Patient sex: F
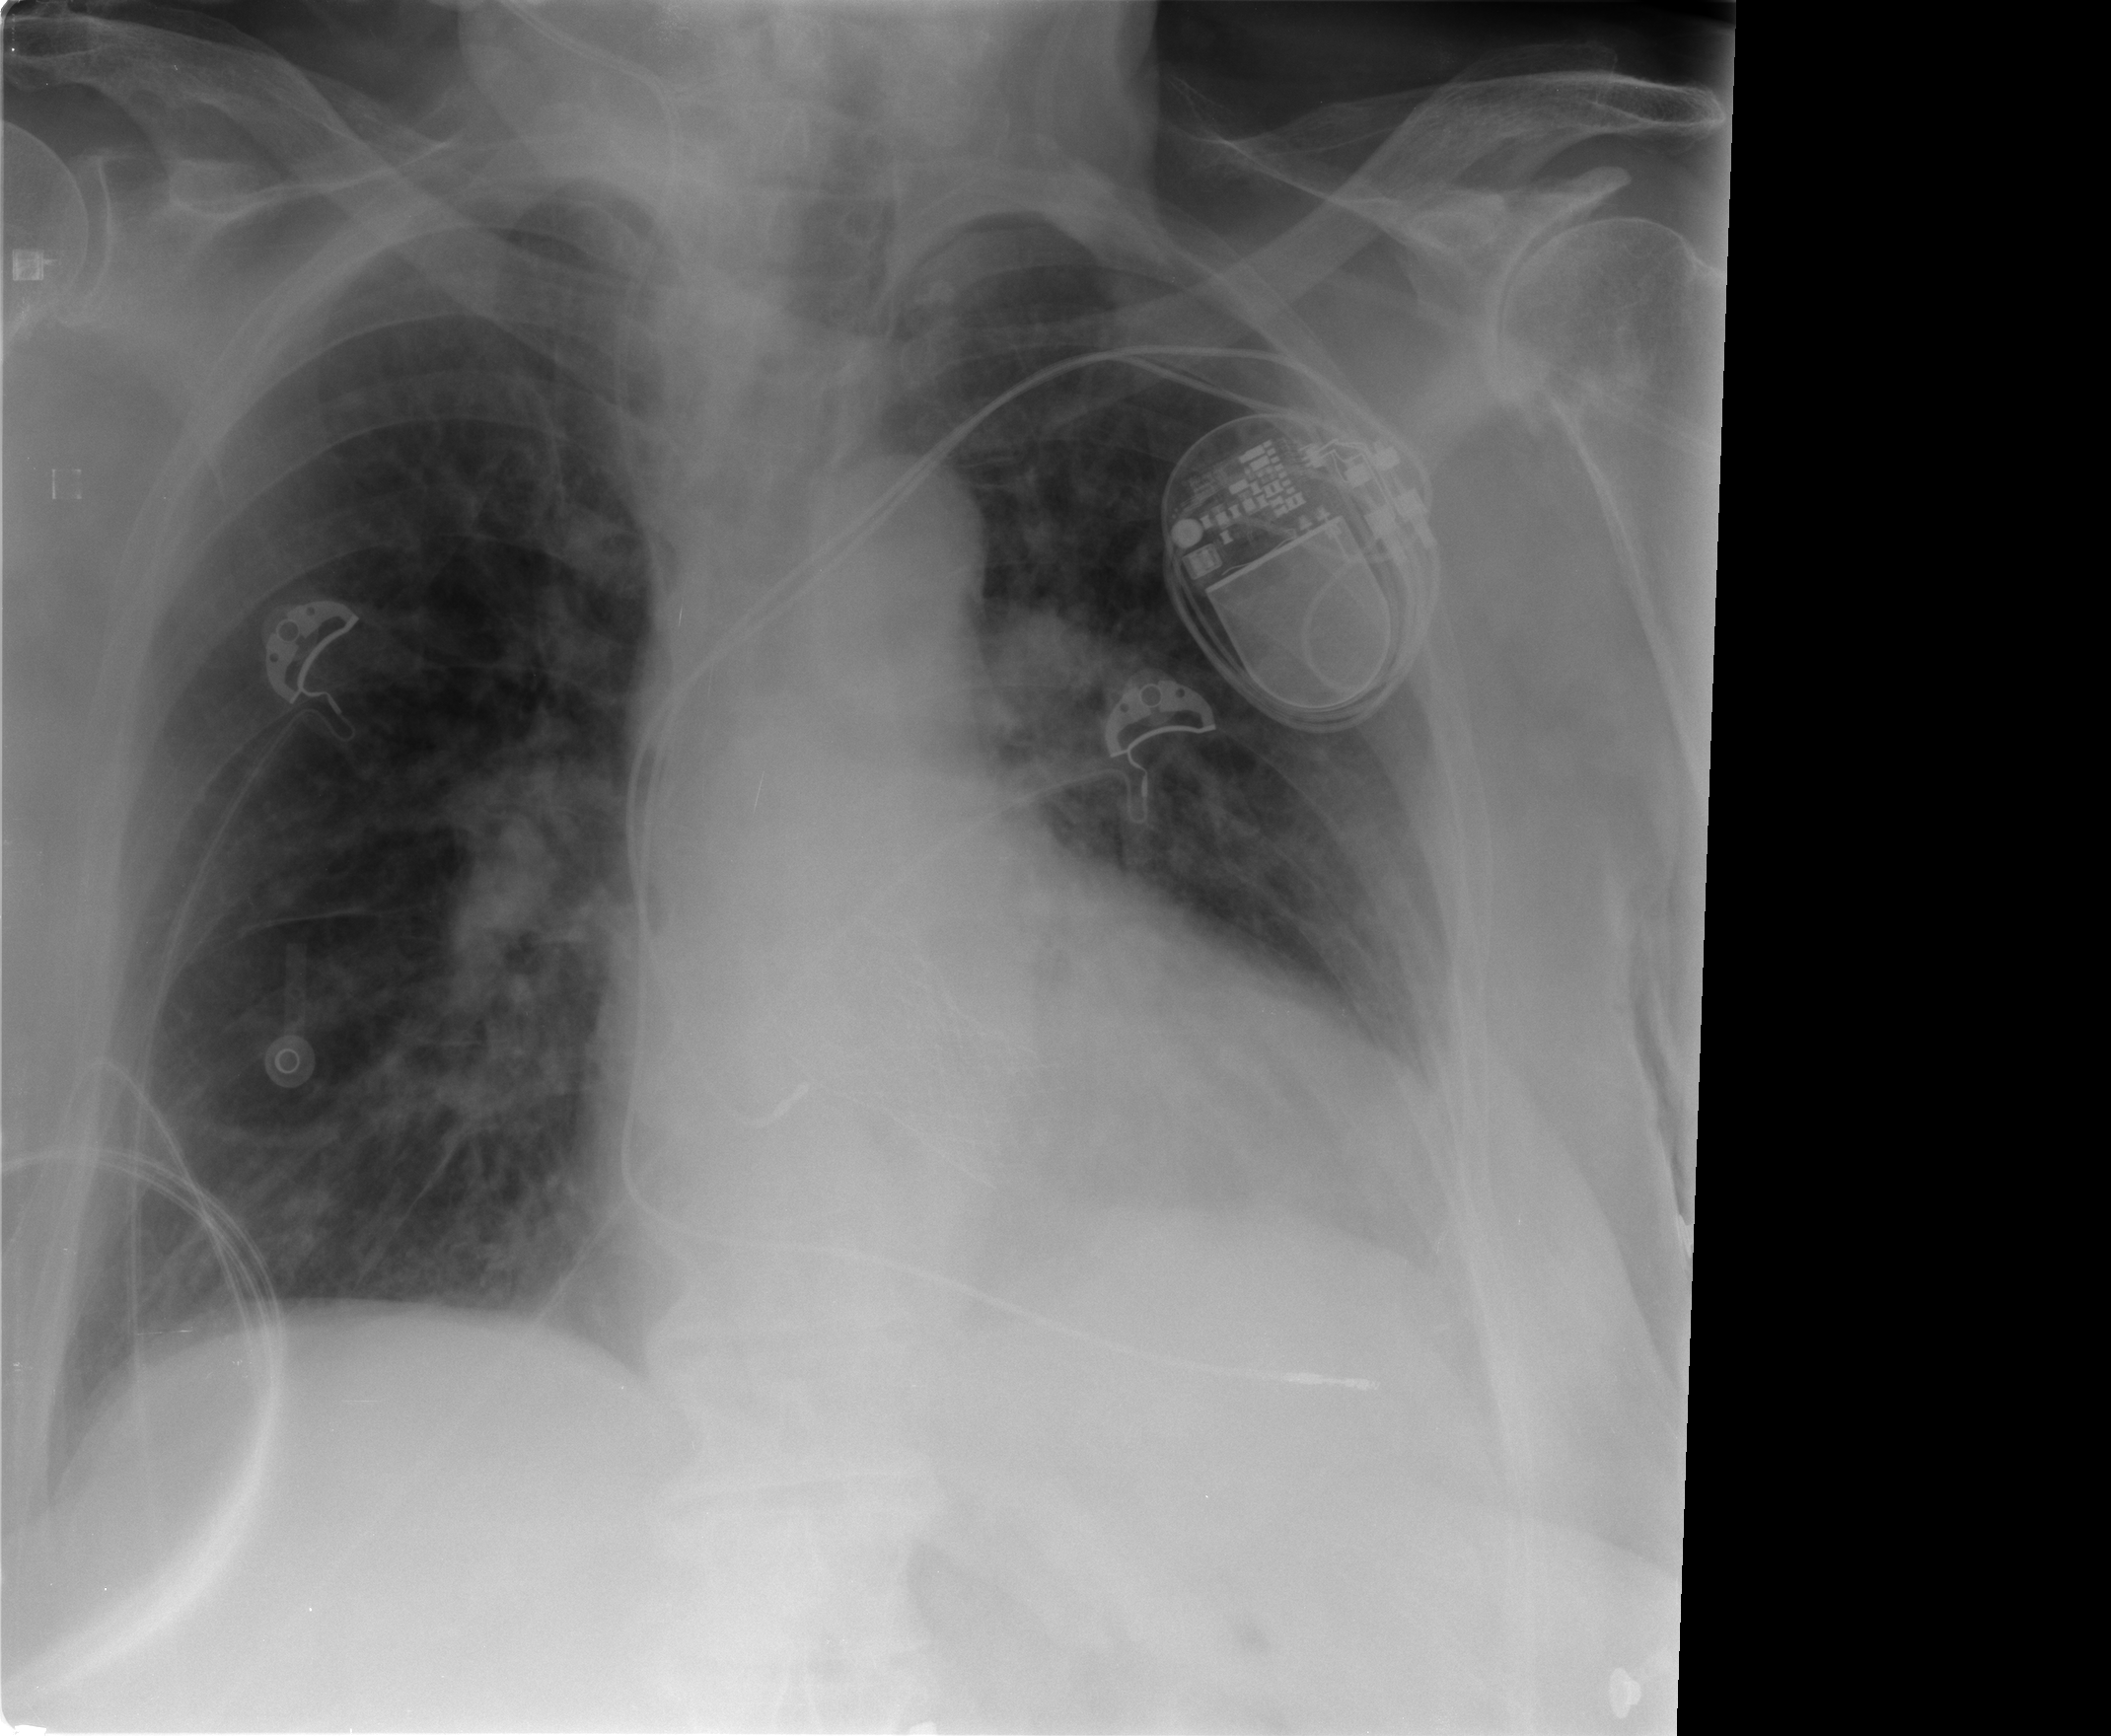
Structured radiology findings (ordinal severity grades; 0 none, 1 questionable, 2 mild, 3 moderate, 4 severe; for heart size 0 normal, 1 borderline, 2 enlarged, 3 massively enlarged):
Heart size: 2
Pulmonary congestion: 2
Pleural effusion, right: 0
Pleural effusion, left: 2
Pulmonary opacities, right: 0
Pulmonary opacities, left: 0
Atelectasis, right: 2
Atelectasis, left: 2